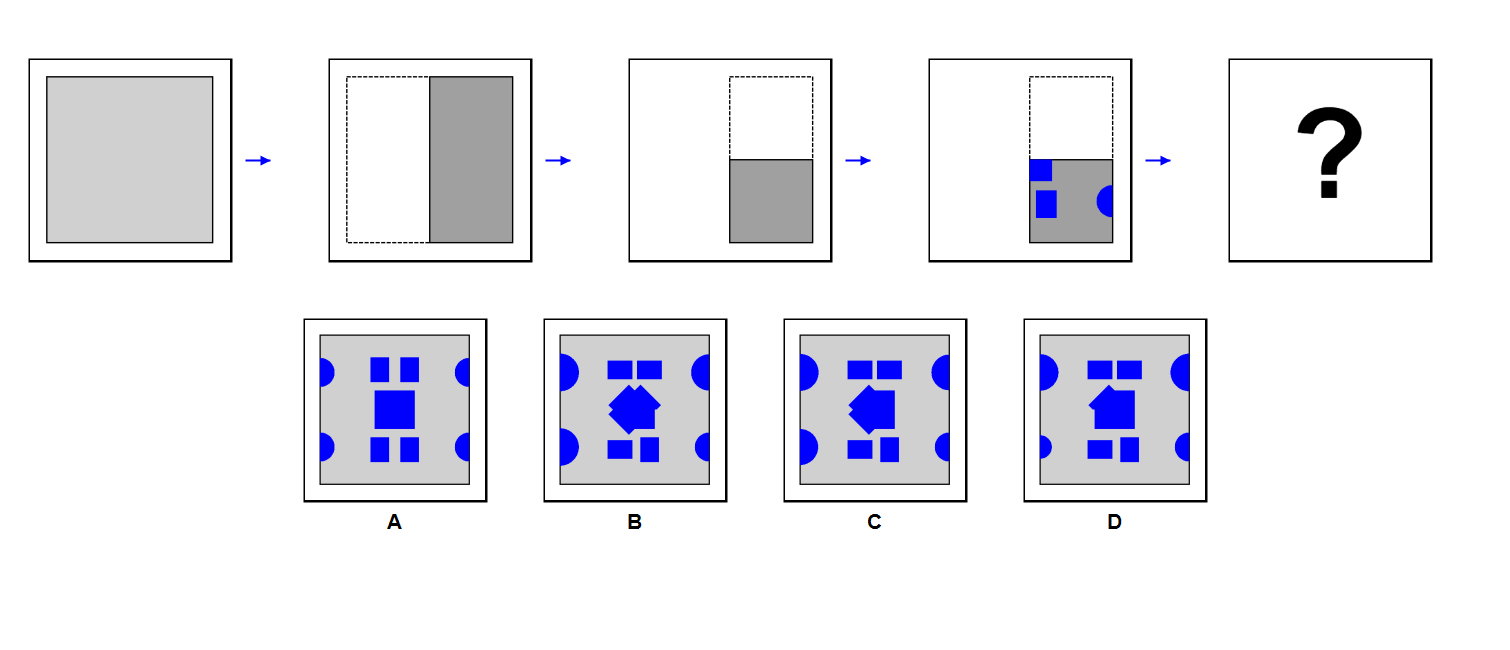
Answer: A